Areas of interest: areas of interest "Golf Course"
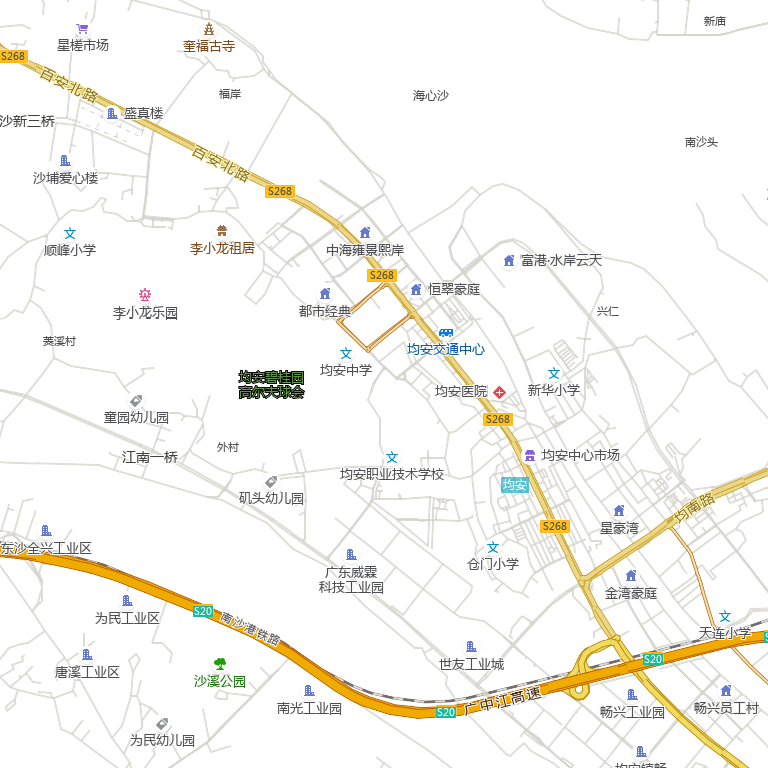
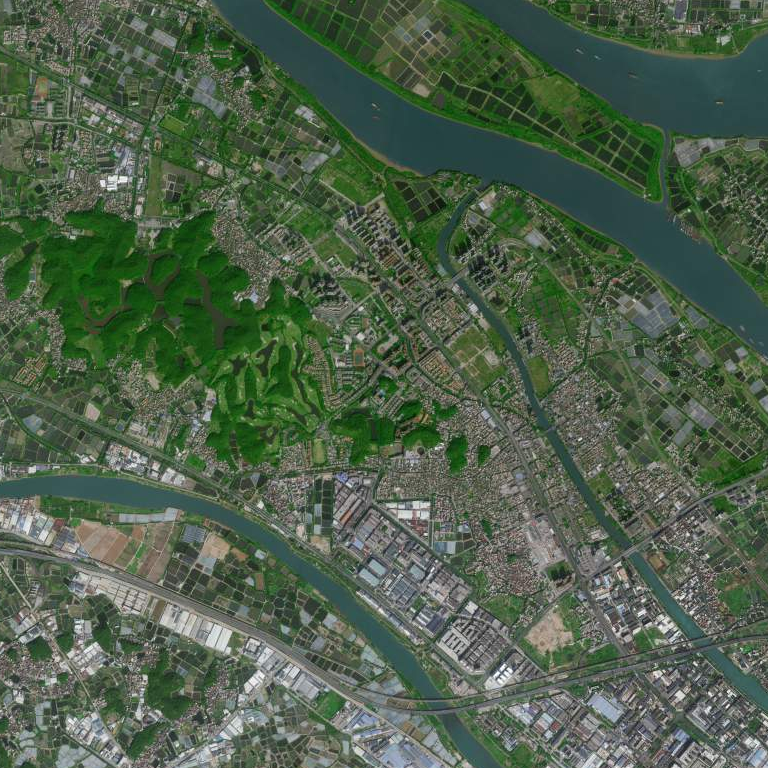